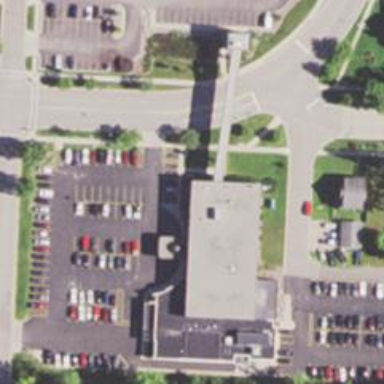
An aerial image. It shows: Healthcare clinic.